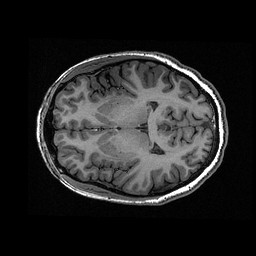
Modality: T1w
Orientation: axial
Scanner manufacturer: ge
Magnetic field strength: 3 T
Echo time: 0.00318 s